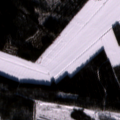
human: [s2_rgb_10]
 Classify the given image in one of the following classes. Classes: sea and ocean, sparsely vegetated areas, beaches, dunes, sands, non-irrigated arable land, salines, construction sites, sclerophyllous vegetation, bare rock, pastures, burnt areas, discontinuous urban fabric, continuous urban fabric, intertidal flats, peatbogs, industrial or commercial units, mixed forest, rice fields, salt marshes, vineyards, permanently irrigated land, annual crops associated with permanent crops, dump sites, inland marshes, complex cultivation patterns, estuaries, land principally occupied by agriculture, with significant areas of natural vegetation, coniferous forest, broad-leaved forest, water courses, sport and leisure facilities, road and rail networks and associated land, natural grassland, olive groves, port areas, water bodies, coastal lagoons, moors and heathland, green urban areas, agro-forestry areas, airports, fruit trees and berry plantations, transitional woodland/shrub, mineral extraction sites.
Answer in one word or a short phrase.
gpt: non-irrigated arable land, broad-leaved forest, mixed forest